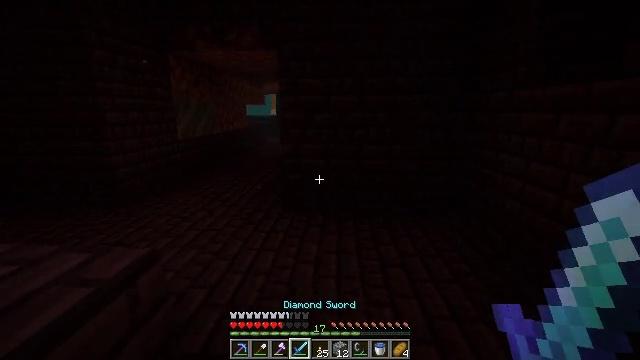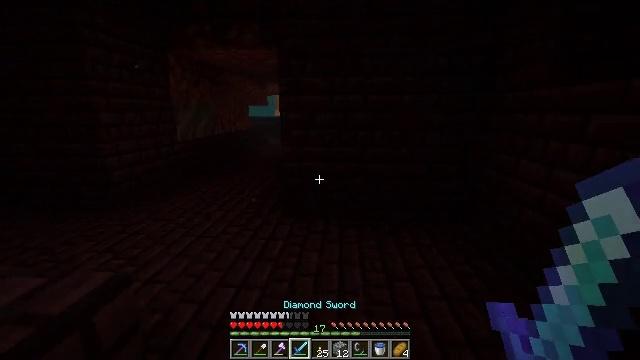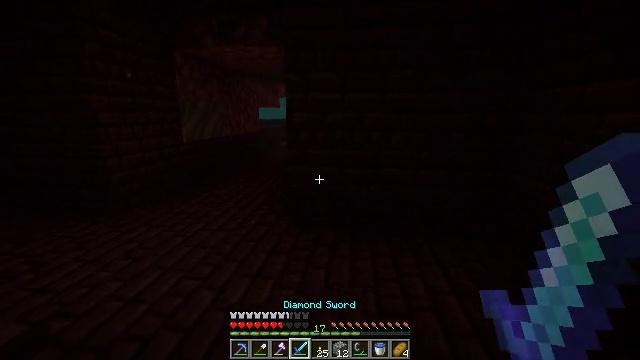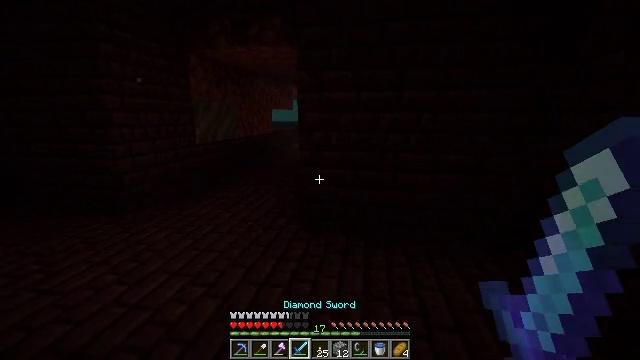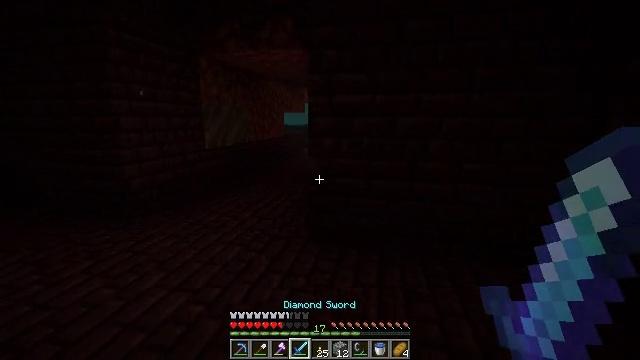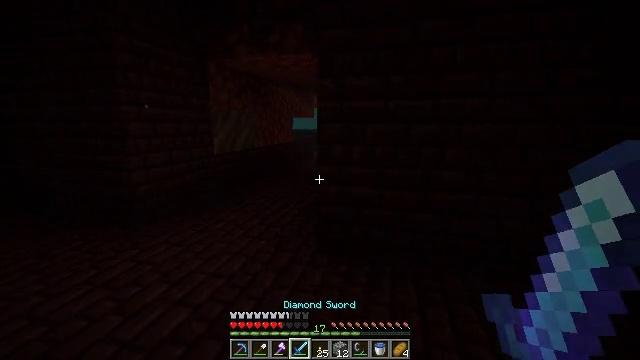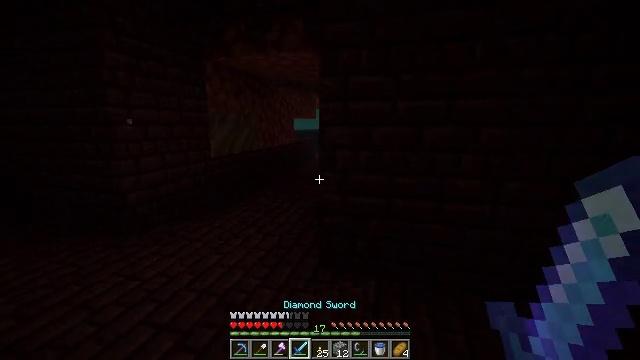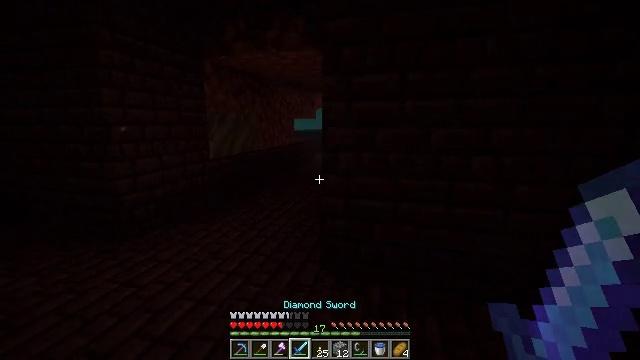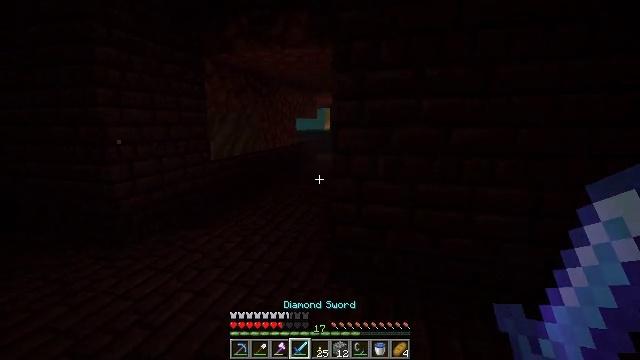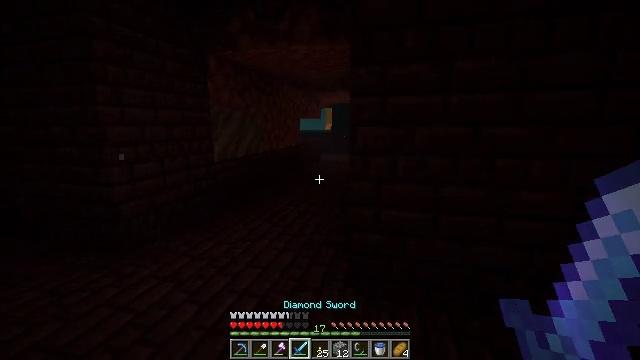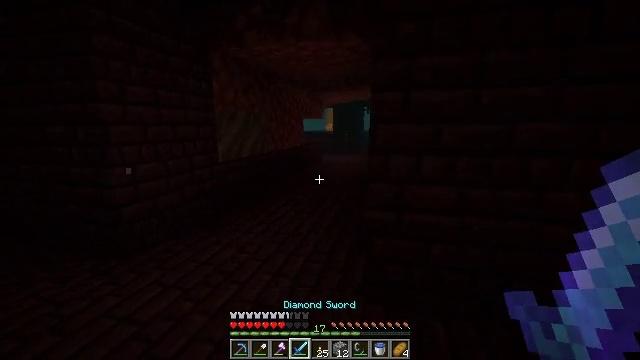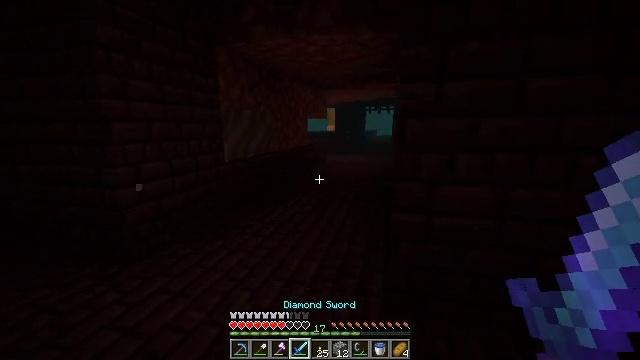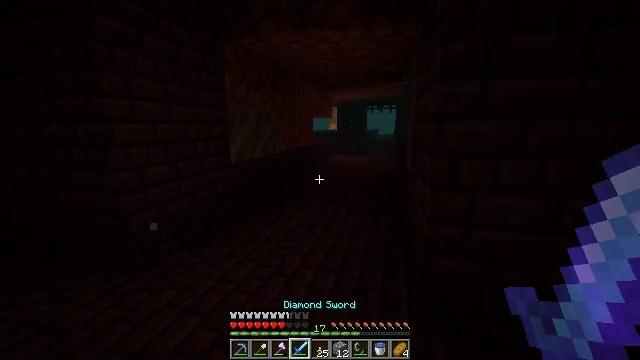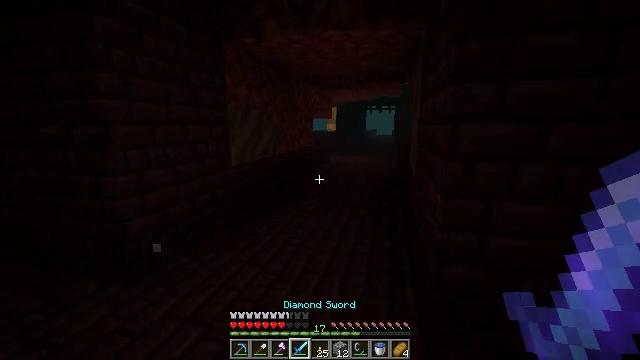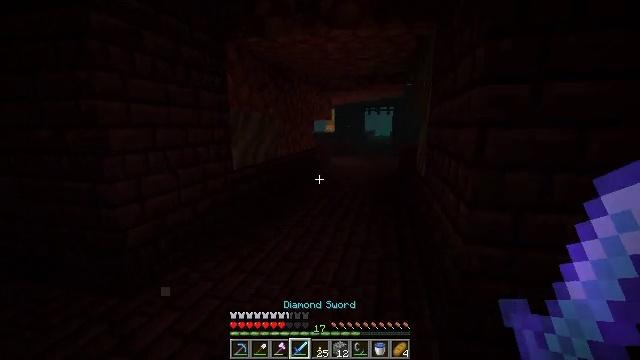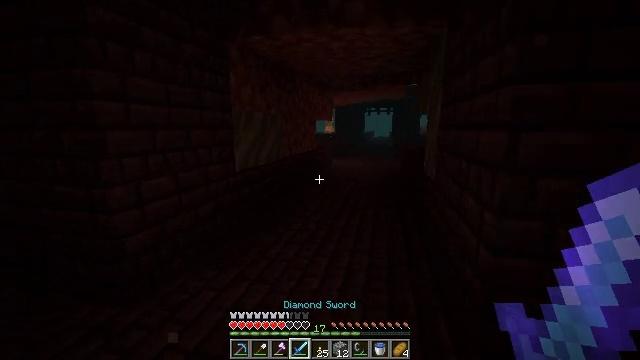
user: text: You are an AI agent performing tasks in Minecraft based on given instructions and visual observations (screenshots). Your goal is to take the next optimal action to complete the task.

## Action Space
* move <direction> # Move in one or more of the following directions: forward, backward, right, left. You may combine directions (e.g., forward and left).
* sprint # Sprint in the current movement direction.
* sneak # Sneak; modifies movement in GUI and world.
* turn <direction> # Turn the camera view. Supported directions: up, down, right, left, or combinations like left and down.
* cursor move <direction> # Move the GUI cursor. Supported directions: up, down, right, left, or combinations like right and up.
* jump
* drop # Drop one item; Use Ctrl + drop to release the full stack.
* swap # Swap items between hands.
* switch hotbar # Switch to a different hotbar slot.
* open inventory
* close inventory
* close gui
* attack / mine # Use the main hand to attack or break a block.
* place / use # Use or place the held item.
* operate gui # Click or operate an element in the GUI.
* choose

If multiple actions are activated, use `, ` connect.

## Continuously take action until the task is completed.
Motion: motion action
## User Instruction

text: Collect soul soil from the ground.
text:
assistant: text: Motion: move forward
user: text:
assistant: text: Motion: move forward, turn left
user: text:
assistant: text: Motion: move forward, turn left
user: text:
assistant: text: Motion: move forward, turn left
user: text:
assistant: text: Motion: move forward, turn left and up
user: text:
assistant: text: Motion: move forward
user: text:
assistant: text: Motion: move forward and move left
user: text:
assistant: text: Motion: move forward and move left
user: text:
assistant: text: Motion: move forward and move left
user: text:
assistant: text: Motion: move forward and move left
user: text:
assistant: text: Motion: move forward and move left
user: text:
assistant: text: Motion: move forward and move left
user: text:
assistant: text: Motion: move forward and move left
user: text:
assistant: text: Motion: move forward and move left
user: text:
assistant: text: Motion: move forward
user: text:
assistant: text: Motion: move forward
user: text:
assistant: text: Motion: move forward
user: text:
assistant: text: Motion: move forward
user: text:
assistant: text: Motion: move forward
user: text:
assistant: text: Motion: move forward
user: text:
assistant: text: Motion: move forward
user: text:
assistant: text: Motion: move forward
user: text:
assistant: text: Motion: move forward
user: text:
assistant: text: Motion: move forward
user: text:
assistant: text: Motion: move forward
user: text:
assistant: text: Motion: move forward
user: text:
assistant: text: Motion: no_op
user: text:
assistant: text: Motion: no_op
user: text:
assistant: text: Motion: no_op
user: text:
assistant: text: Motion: no_op